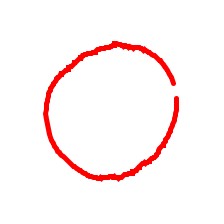
Shape: circle